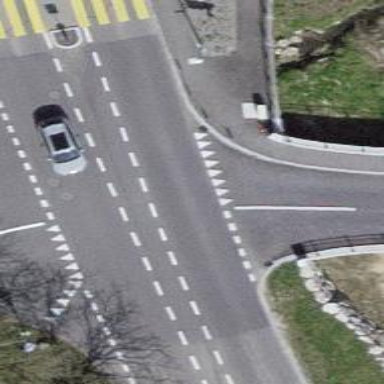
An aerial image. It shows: Road with "give way" sign.